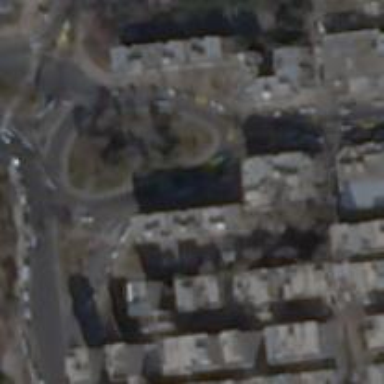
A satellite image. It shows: Secondary road around roundabout.